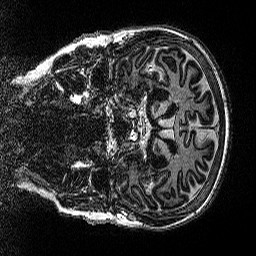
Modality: MP2RAGE
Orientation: coronal
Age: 62
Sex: female
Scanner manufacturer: siemens
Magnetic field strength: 3 T
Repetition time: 5 s
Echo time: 0.00298 s